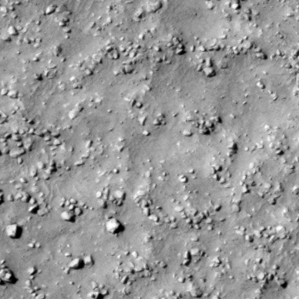
Label: non_frost